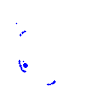
Particle: pion